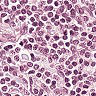
Metastatic tissue present: no